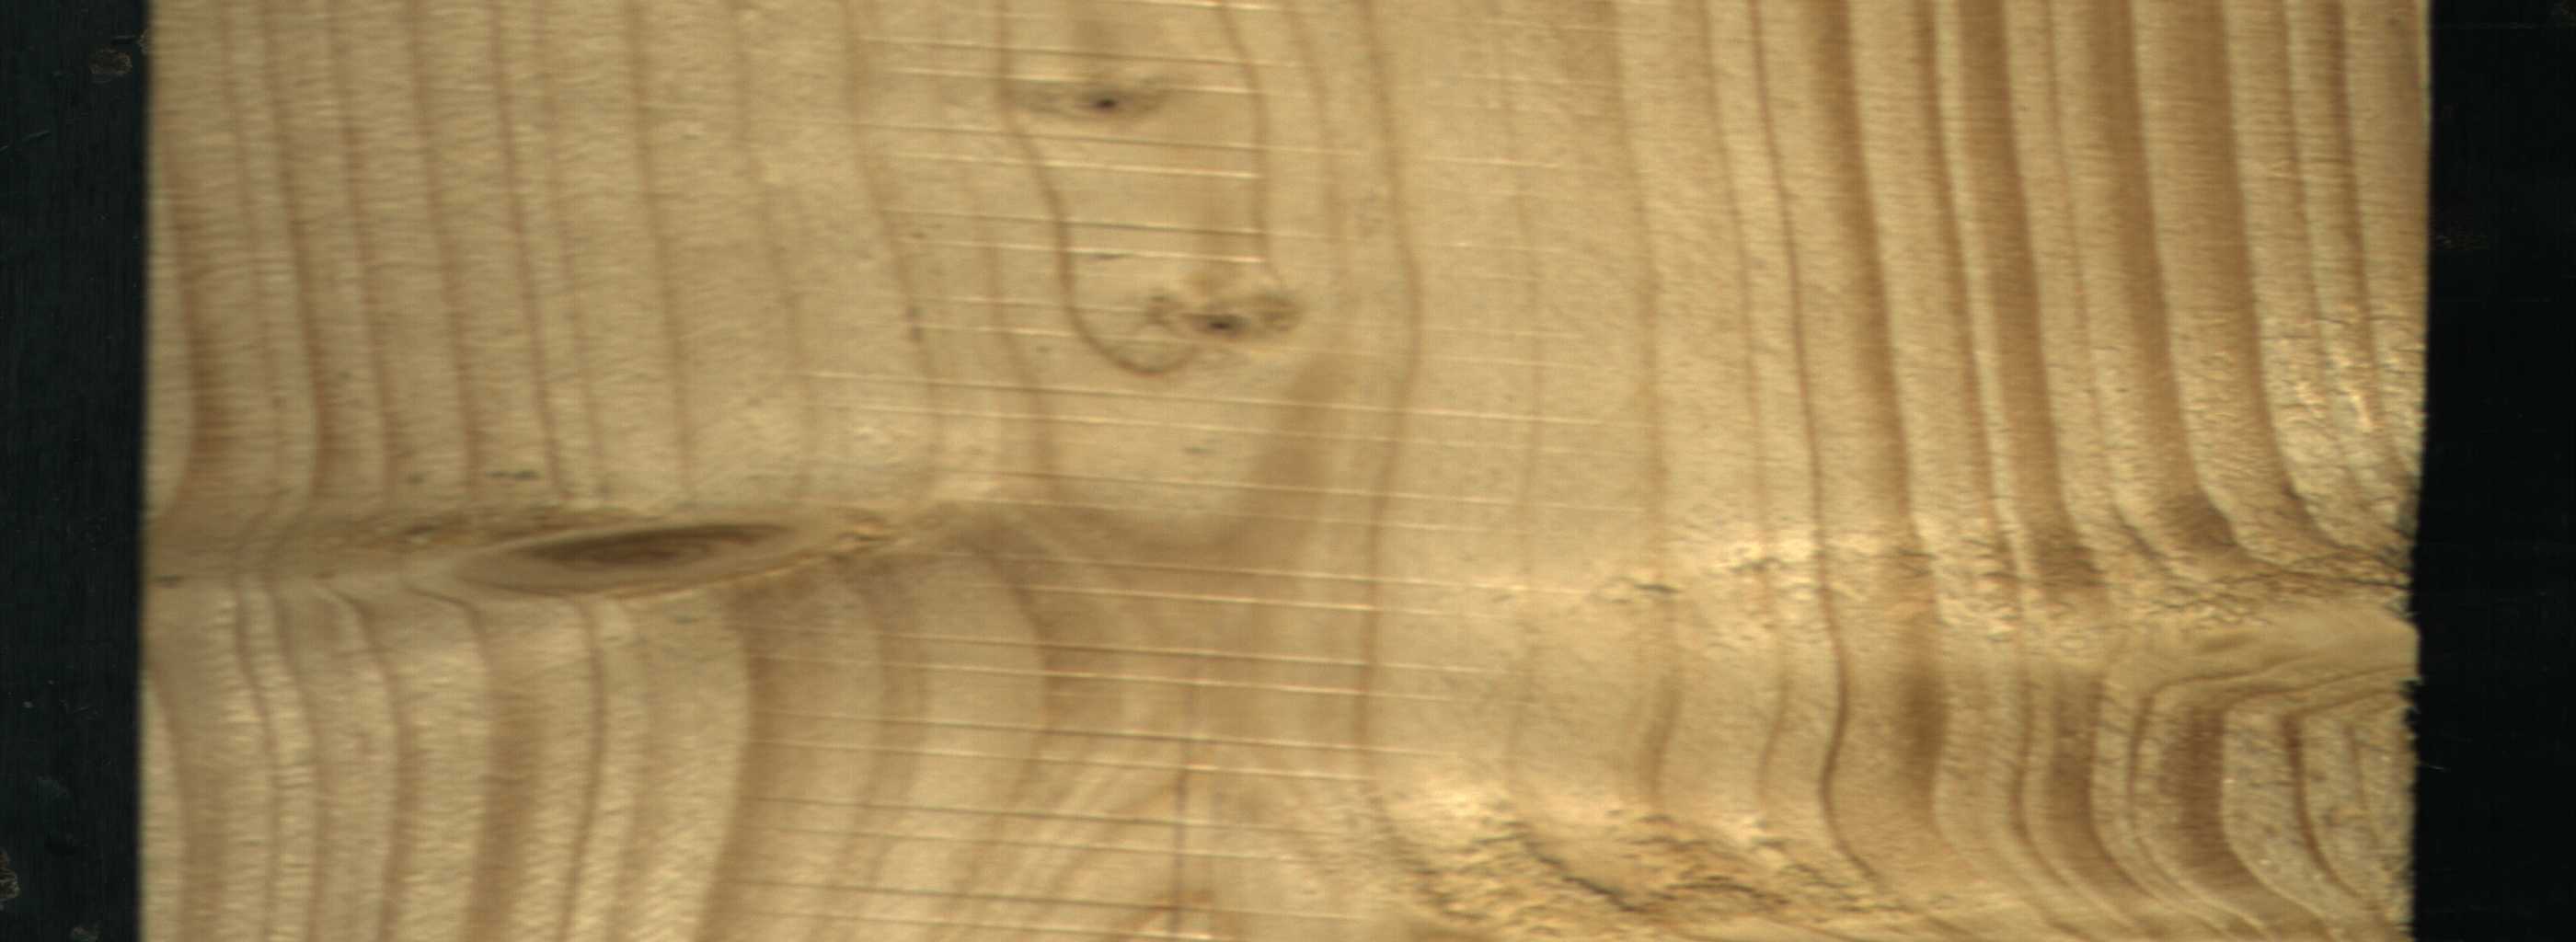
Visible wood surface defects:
Live_Knot
Live_Knot
Live_Knot